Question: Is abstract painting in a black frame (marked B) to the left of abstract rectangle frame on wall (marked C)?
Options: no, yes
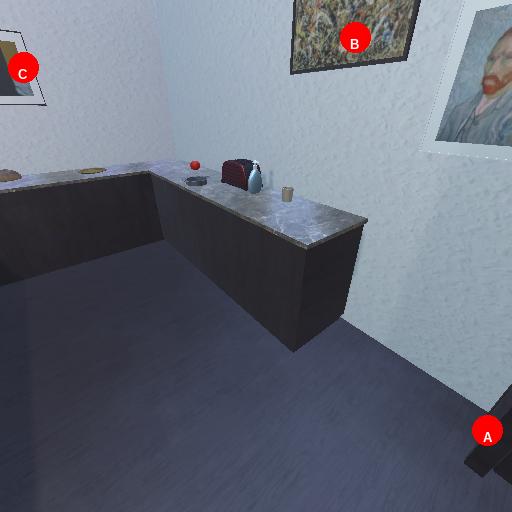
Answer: no